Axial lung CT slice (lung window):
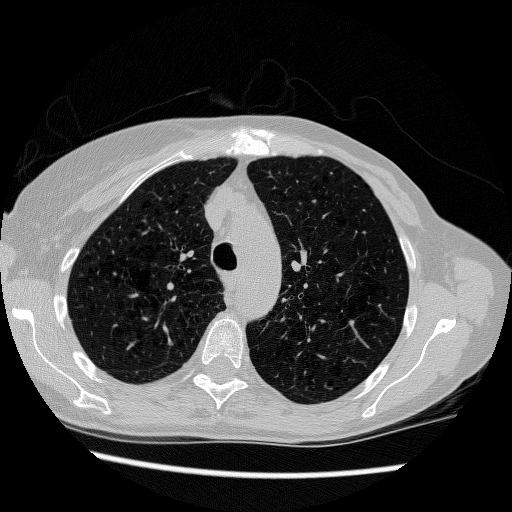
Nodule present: no